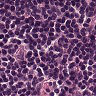
Metastatic tissue present: no